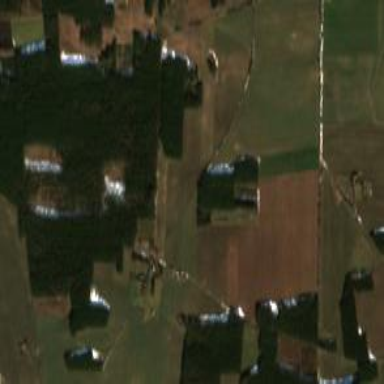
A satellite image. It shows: View of farmland.